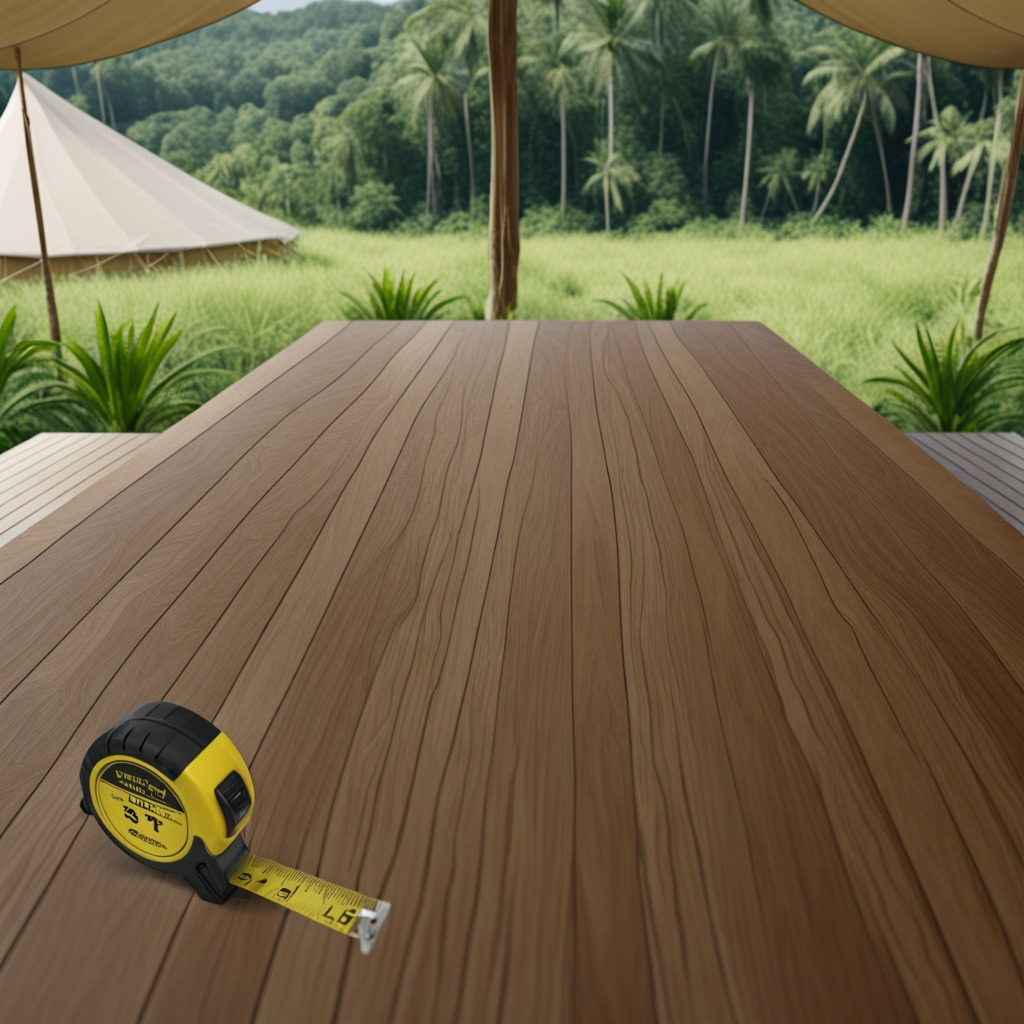
A measuring tape is lying on the wooden table inside a jungle field workshop tent humid ambient light worn but.